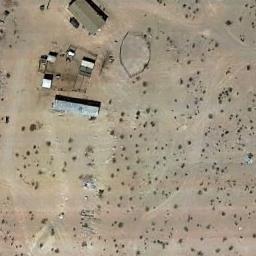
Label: sparse_residential